Question: To test my connection to the database I wanted to simply add some hard coded data to one table.
Here is my approach. In the 'main.dart' file there are only 2 problem related rows
'''
DatabaseUtility dbUtil = new DatabaseUtility('postgres', 'kewoziwa', 'auctionDB');
dbUtil.insertIntoUsers({'login': 'dartUser', 'password': 'passMePlease'});
'''
In the first row I create an instance of a helper class.
In the second I call a method defined in this class.
The whole code of main:
'''
import 'dart:io';
import 'package:http_server/http_server.dart' show VirtualDirectory;
import 'database_utility.dart';
VirtualDirectory virDir; // not related to this problem
main() {
DatabaseUtility dbUtil = new DatabaseUtility('postgres', 'kewoziwa', 'auctionDB');
dbUtil.insertIntoUsers({'login': 'dartUser', 'password': 'passMePlease'});
initVirDir(); // not related to this problem
runServer(); // not related to this problem
}
'''
In the DatabaseUtility class constructor I only create the uri for the database connection. The same password used in the instantiation logs in without any problem using pgAdmin III. Also all other inputs are the same as in pgAdmin III.
The defined 'insertIntoUsers' method simply executes an insert operation to the users table. I don't see what could be wrong there. After the insert i close the connection.
The whole helper class:
'''
import 'package:postgresql/postgresql.dart';
class DatabaseUtility {
//Connection conn;
String username;
String passwd;
String database;
var uri;
DatabaseUtility(this.username, this.passwd, this.database) {
uri ='postgres://$username:$passwd@localhost:5432/$database';
print(uri);
}
insertIntoUsers(Map values){
connect(uri)
.then((conn){
conn.execute('insert into users values(@login, @password)')
.then((_) => conn.close());
})
.catchError(print);
}
}
'''
Unfortunately when I run this I get the error: 42703
Error message:
'''
Unhandled exception:
Uncaught Error: BLAD 42703 kolumna "login" nie istnieje
// Trnaslation Error: 42703 the column "login" does not exist
#0 _rootHandleUncaughtError.<anonymous closure> (dart:async/zone.dart:886)
#1 _asyncRunCallbackLoop (dart:async/schedule_microtask.dart:41)
#2 _asyncRunCallback (dart:async/schedule_microtask.dart:48)
#3 _runPendingImmediateCallback (dart:isolate-patch/isolate_patch.dart:96)
#4 _RawReceivePortImpl._handleMessage (dart:isolate-patch/isolate_patch.dart:143)
'''
In the pgAdminIII tool I can see this column.

What's wrong here?
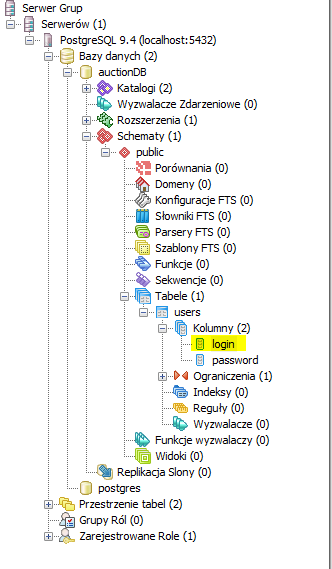
Answer: I think you forgot to pass the values into conn.execute().
Try changing this line:
'''
conn.execute('insert into users values(@login, @password)')
'''
to this:
'''
conn.execute('insert into users values(@login, @password)', values)
^^^^^^
'''
Also, I'd recommend storing salted password hashes rather than plaintext strings. Here's a good starting point: <URL>